Question: I'm using ggplot2 'geom_density', and here is my code:
'''
ggplot() + geom_density(data=elite_avg_business_AZ,aes(avg_star,,color='elite'),alpha=0.5) +
geom_density(data=normal_avg_business_AZ,aes(avg_star,,color='normal'),alpha=0.5) +
scale_colour_manual(name='names',values=c('elite'='blue','normal'='red'))
'''
and I get this plot

almost the diagram I wanted, but the legend is a little confusing, I wish it was a line instead of a little square.
How can I change the legend style?
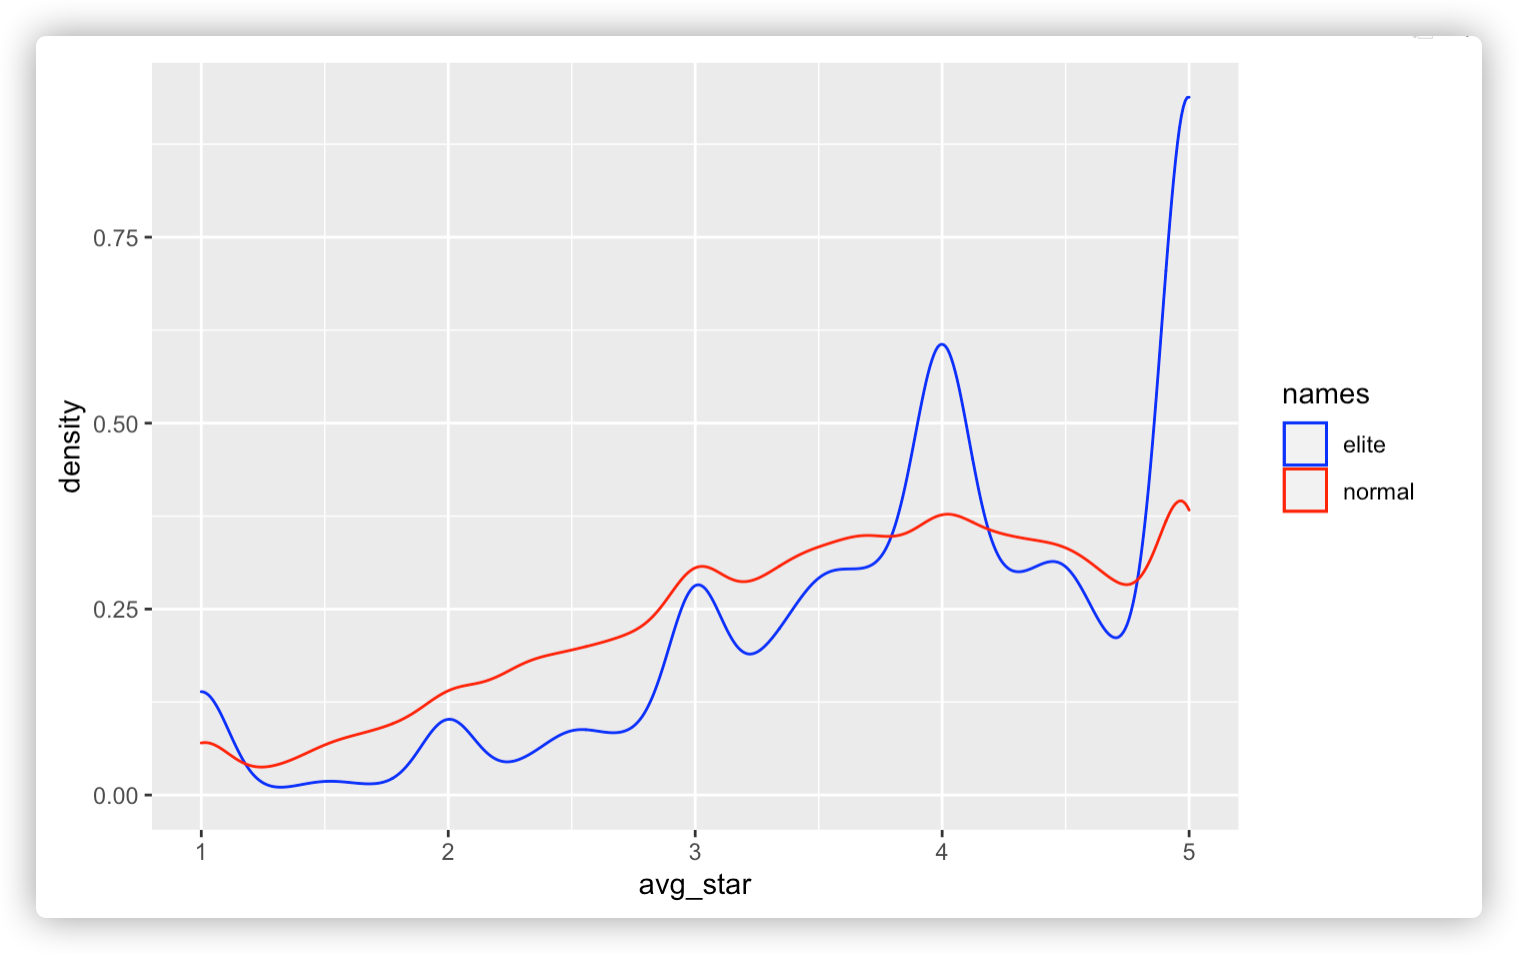
Answer: The default legend 'key_glyph' for 'geom_desnity' is a rect. But you could switch to a line via argument 'key_glyph = "path"' like so:
'''
library(ggplot2)
ggplot(mtcars, aes(hp, color = factor(cyl))) +
geom_density(key_glyph = "path")
'''